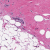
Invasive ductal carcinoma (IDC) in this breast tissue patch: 0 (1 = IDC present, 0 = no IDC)